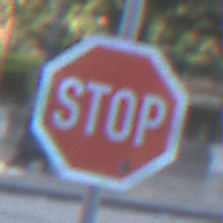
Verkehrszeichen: Stop
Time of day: SunriseSunset
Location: Outdoor (Urban)
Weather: PartlyCloudy
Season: NotSpecified
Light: Natural